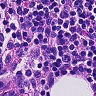
Metastatic tissue present: no